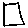
Label: square